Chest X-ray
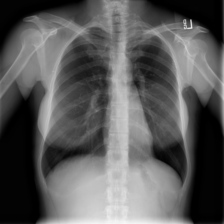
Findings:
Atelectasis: negative
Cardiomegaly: negative
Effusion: negative
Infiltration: negative
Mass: negative
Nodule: negative
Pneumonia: negative
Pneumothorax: negative
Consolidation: negative
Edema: negative
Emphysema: negative
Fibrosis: negative
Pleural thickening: negative
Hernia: negative